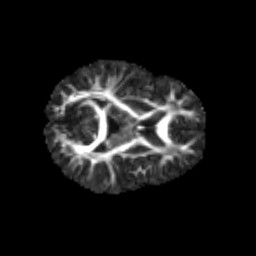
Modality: FA
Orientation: axial
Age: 6
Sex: female
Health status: healthy